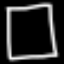
Label: square